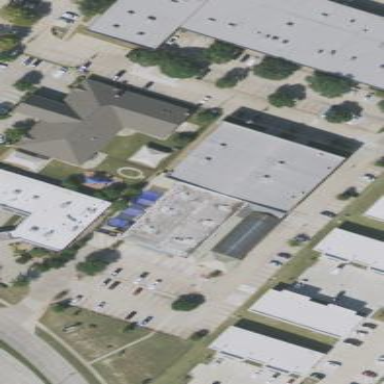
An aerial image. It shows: Flat roof retail building.